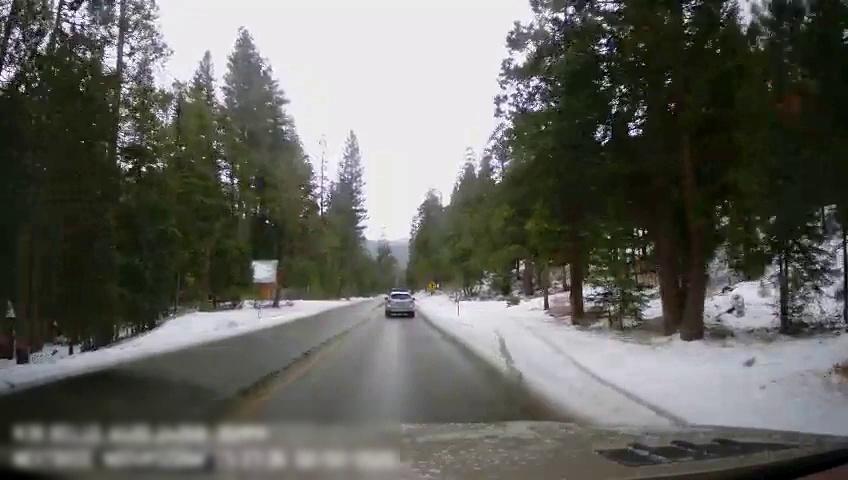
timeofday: Day
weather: Snowy
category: Drivable Space
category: Vehicles | SUV
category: Lanes | Current Lane
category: Traffic | Signs